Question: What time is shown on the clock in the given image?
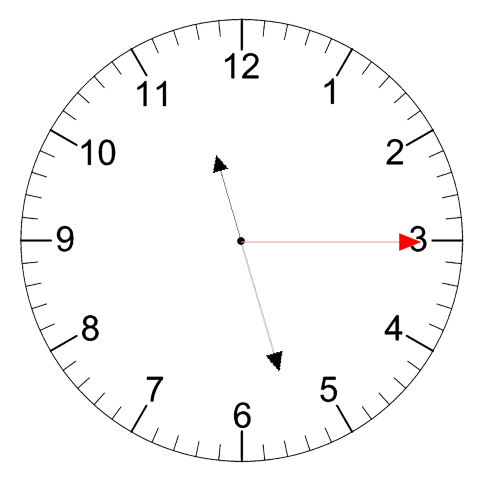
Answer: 11:27:15